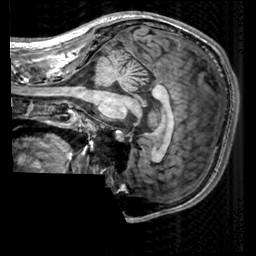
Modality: T1w
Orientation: sagittal
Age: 20
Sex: male
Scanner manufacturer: siemens
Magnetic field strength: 3 T
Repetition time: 2.3 s
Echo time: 0.00303 s